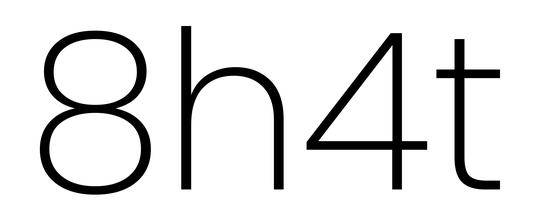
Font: Poppins-ExtraLight